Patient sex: M
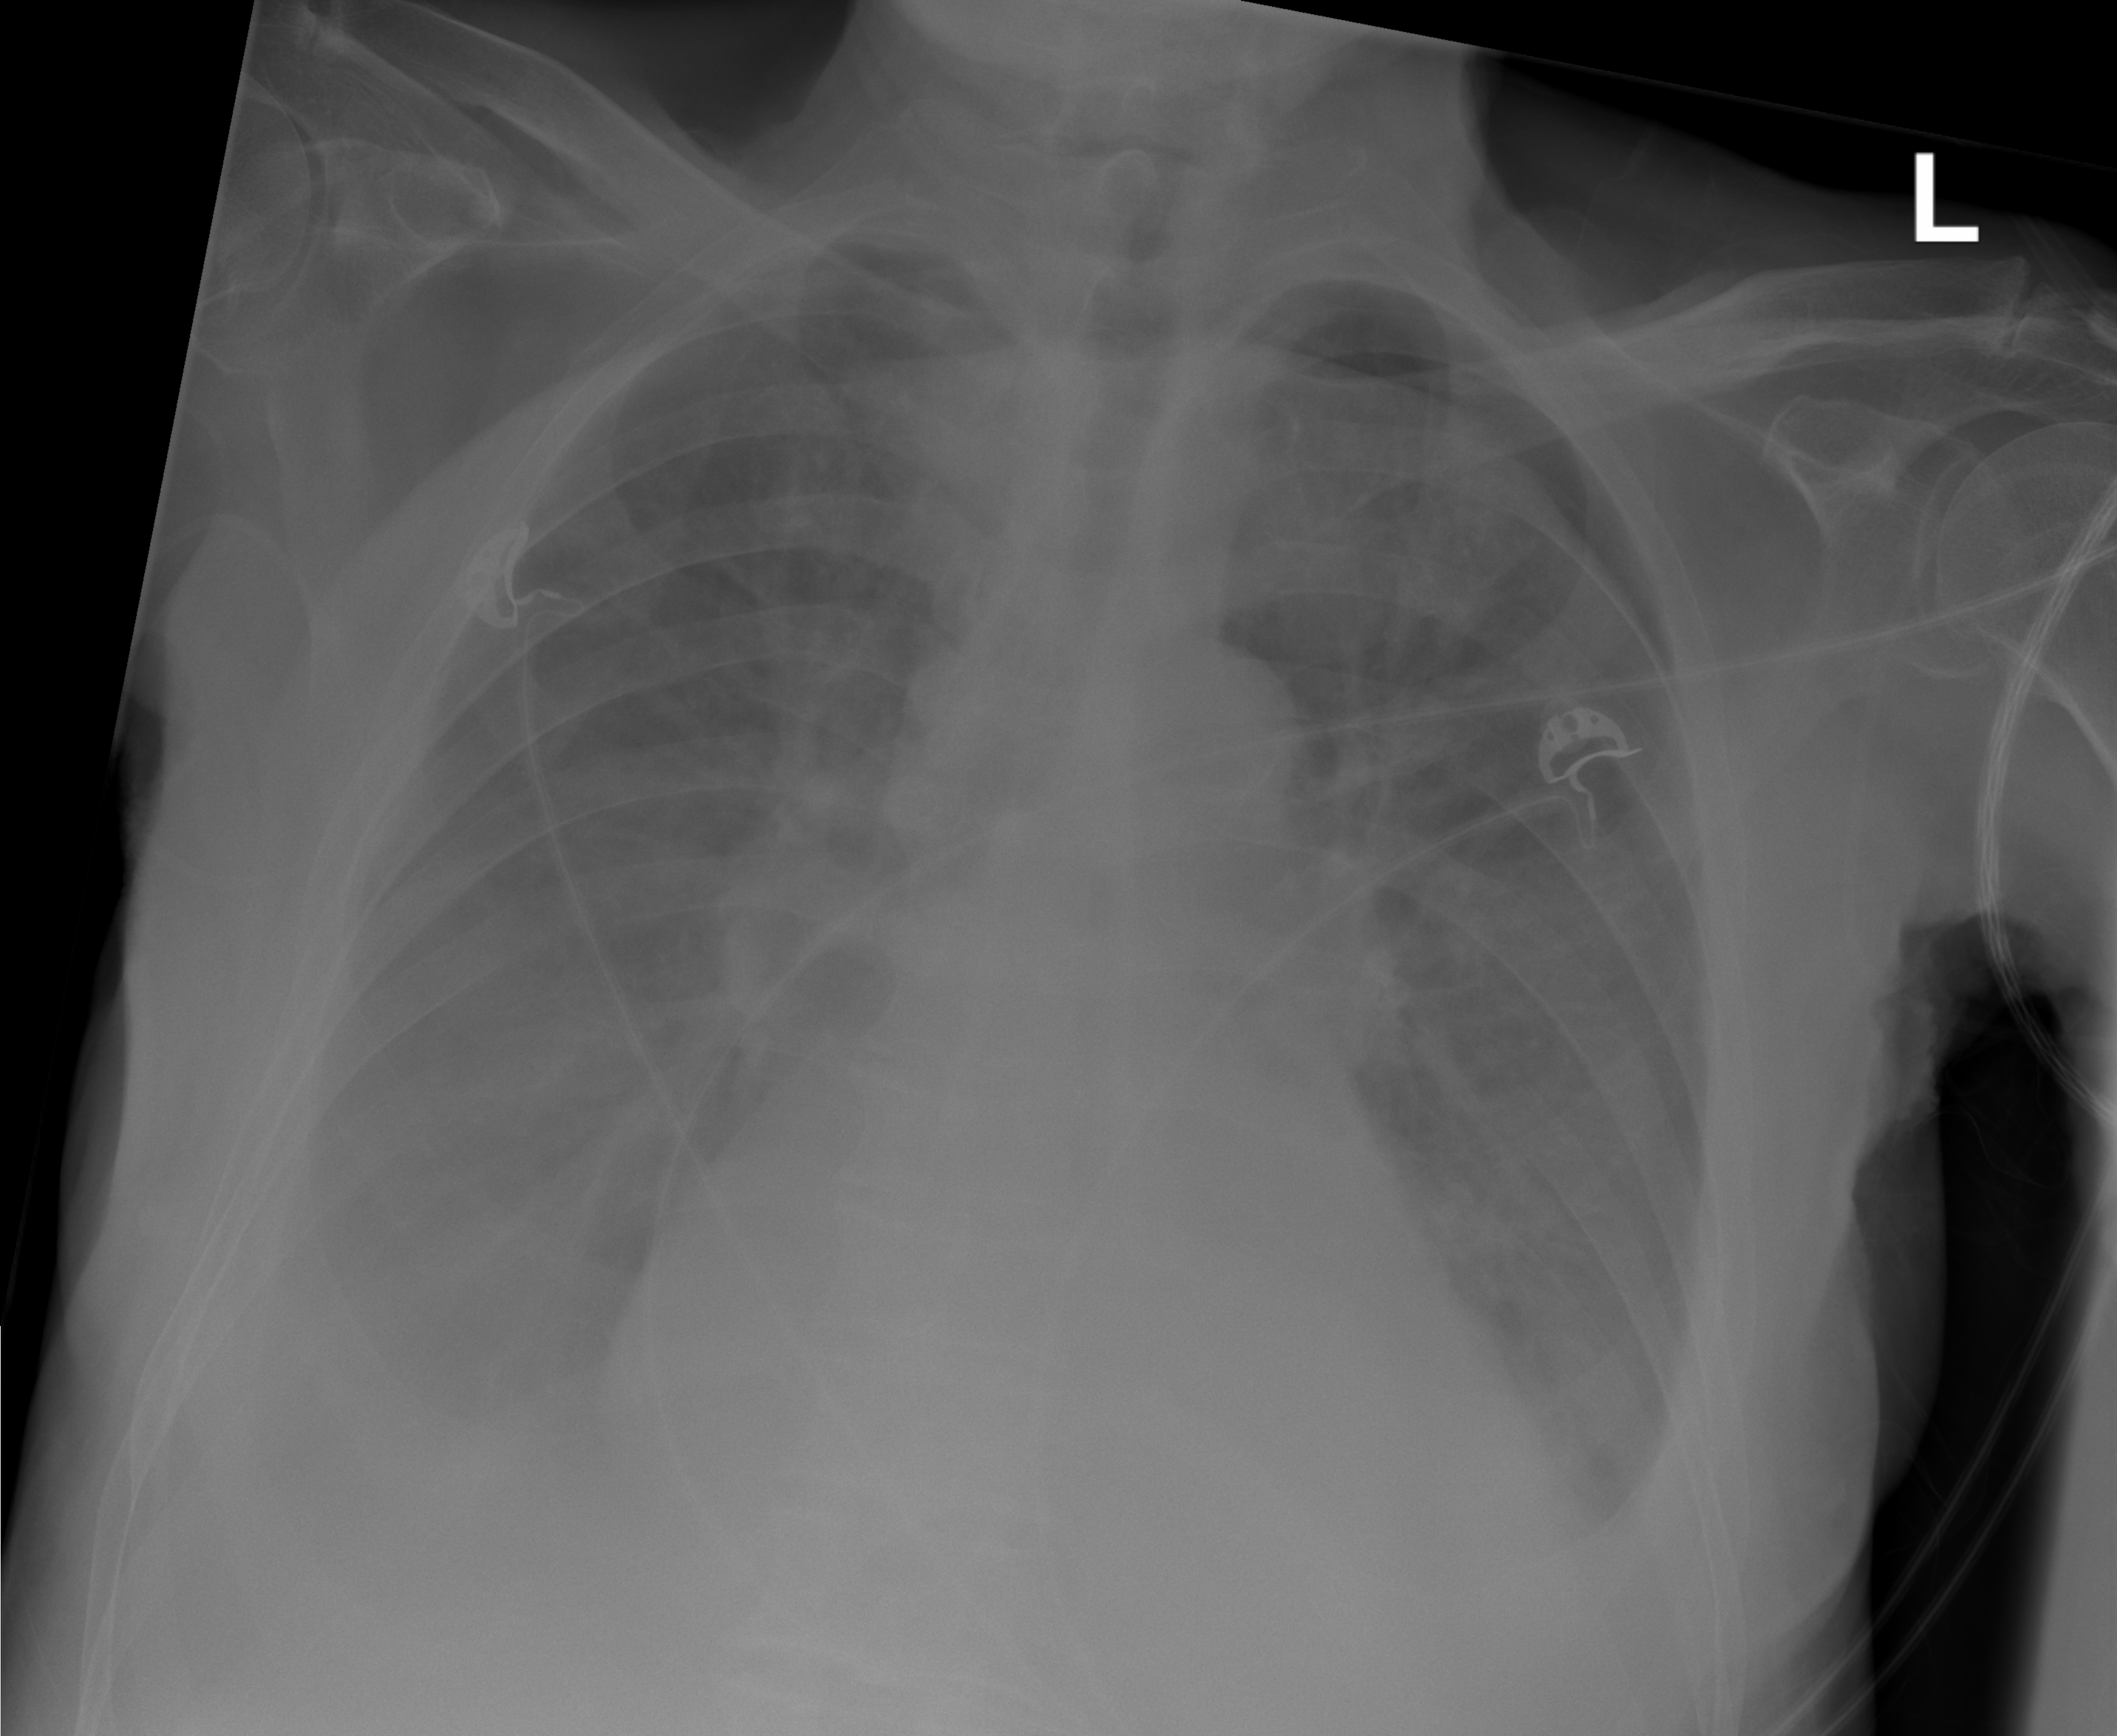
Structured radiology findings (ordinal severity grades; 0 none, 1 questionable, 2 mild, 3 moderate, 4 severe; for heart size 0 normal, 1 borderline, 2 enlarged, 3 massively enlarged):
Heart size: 2
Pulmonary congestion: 1
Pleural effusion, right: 2
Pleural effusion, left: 2
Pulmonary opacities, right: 0
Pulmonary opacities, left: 0
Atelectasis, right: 2
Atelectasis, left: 2